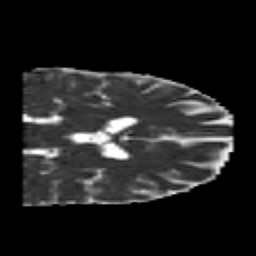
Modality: MD
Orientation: coronal
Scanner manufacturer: siemens
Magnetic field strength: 3 T
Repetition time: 6.8 s
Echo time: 0.093 s